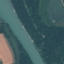
Label: River